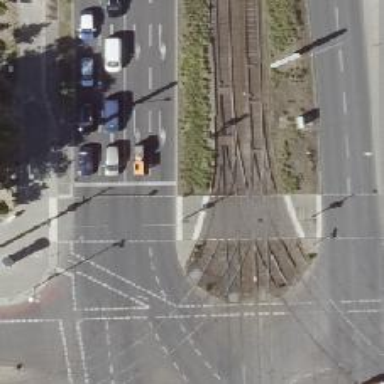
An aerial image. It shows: Tram crossing with traffic signals.